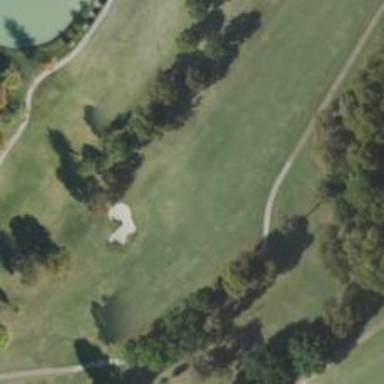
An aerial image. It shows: View of golf hole.